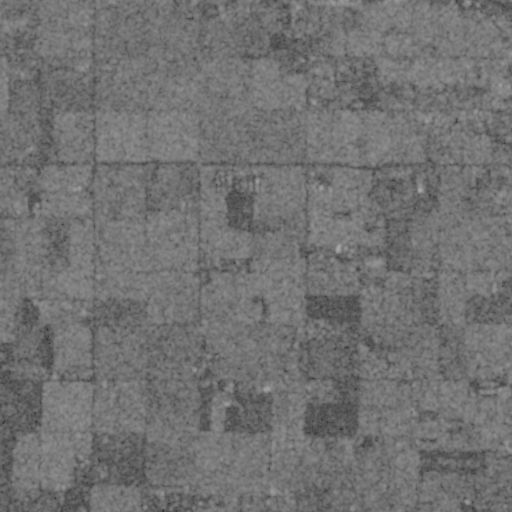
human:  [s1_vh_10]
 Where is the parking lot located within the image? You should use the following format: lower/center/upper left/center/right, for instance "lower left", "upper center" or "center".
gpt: The parking lot is located in the upper center of the image.
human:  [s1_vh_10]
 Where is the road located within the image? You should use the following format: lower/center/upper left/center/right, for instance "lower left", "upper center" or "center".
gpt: There is no road in the image.

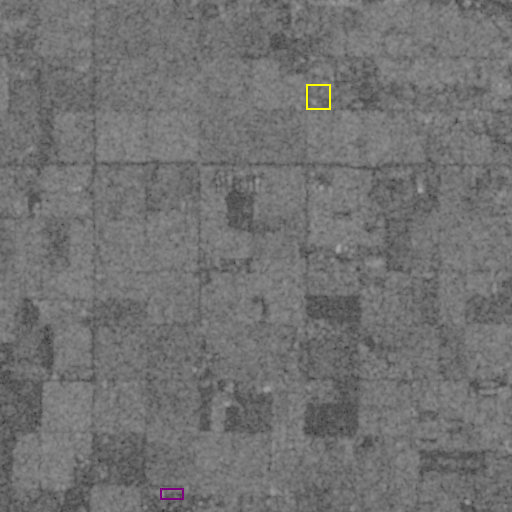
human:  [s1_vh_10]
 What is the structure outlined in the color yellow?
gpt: The structure outlined in yellow is a parking lot.
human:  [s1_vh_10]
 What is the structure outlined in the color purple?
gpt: The structure outlined in purple is a building.
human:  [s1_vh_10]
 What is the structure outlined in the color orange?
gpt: There is no orange outline.